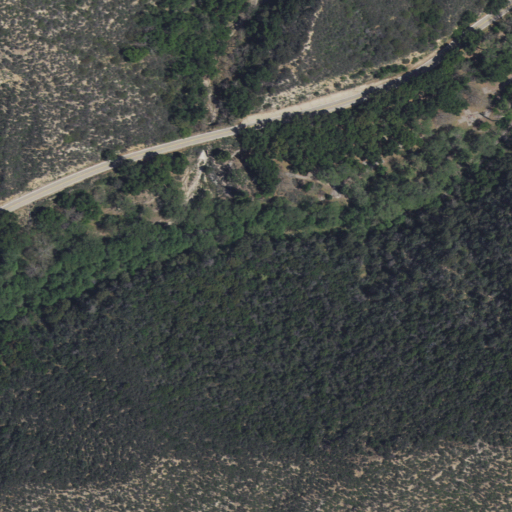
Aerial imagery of valley in California named Prospect Canyon containing mixed forest, shrub, open development, grassland, low intensity development, and evergreen forest